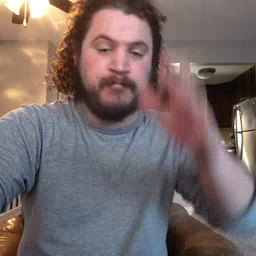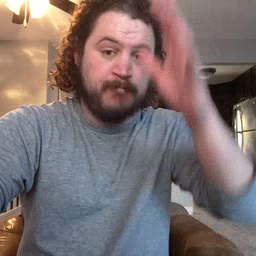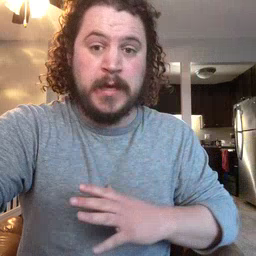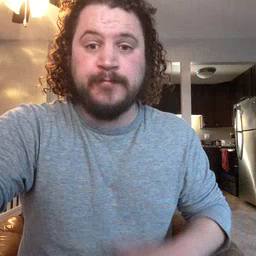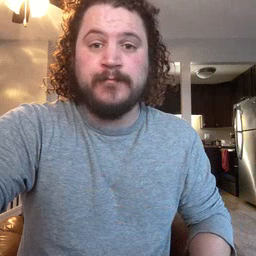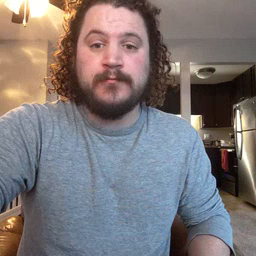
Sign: man